You are looking at the wavelet scalogram of a bearing's acceleration signal. Determine the bearing's health state. Answer with exactly one of: normal, inner_race, outer_race, ball.
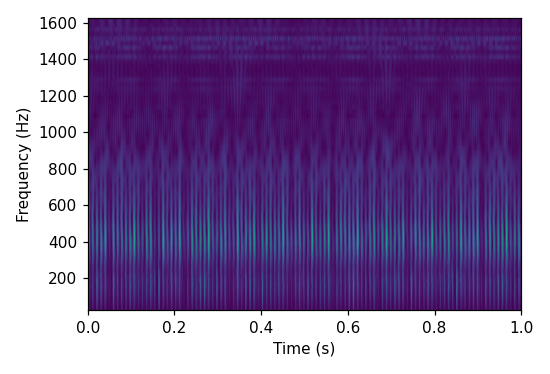
Answer: outer_race